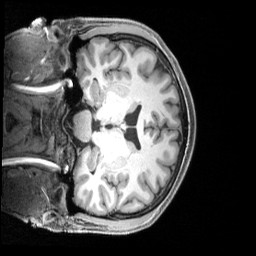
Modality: T1w
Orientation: coronal
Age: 31
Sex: male
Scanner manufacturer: siemens
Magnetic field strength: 3 T
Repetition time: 2.4 s
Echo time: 0.00219 s